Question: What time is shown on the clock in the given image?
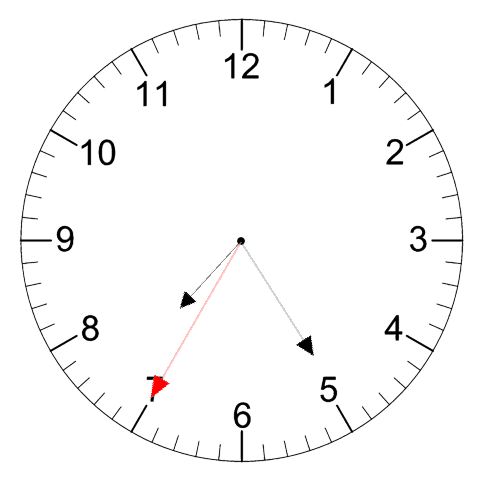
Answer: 07:24:35